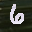
Label: 6